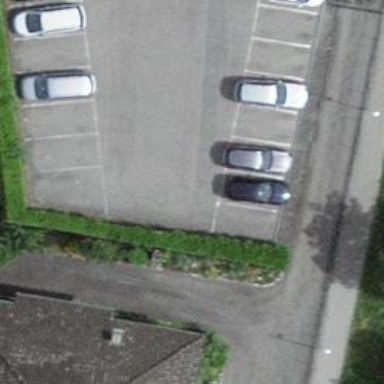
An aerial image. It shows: Road serving as parking aisle.